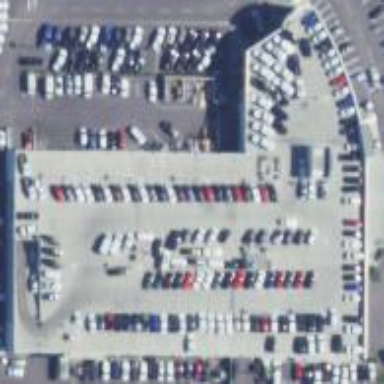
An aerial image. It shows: Commercial building used for car-related activities.